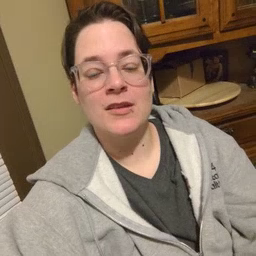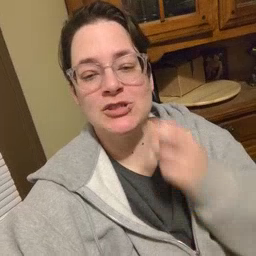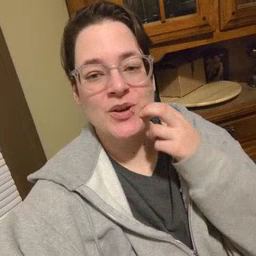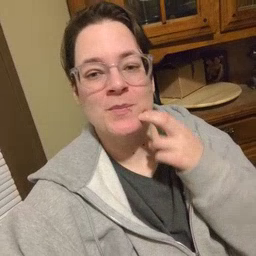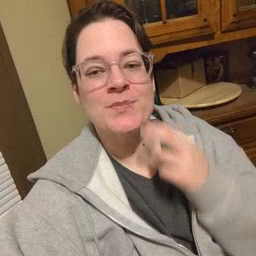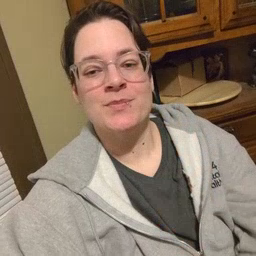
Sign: gum